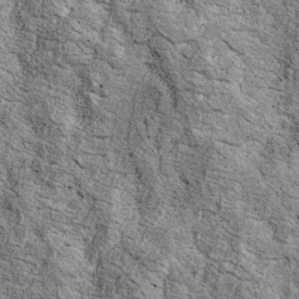
Label: non_frost